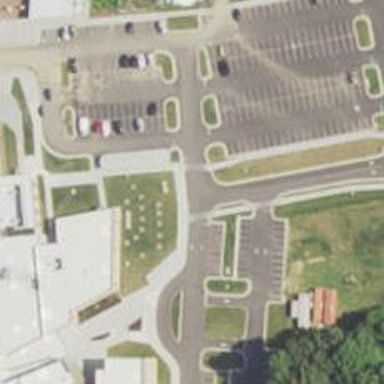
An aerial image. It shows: Parking space.